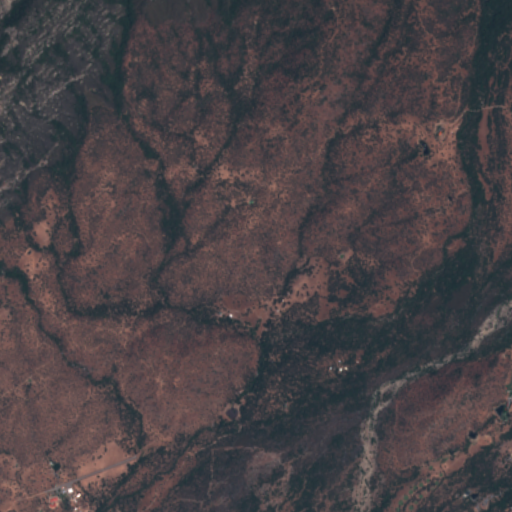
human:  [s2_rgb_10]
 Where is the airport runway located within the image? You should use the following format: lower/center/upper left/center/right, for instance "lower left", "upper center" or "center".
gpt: The airport runway is located in the lower left of the image.
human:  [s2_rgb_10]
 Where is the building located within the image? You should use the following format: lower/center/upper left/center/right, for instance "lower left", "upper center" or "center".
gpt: The building is located in the lower left of the image.
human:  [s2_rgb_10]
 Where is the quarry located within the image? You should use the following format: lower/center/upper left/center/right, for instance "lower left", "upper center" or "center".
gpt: There is no quarry in the image.